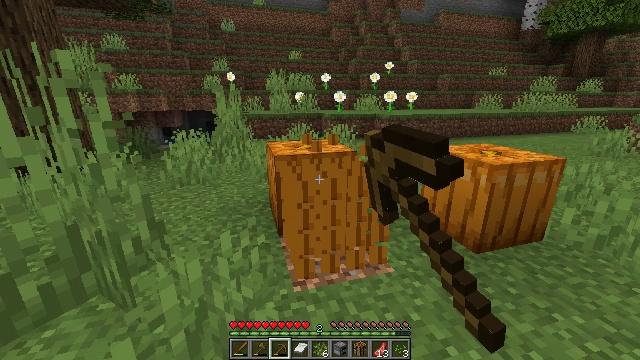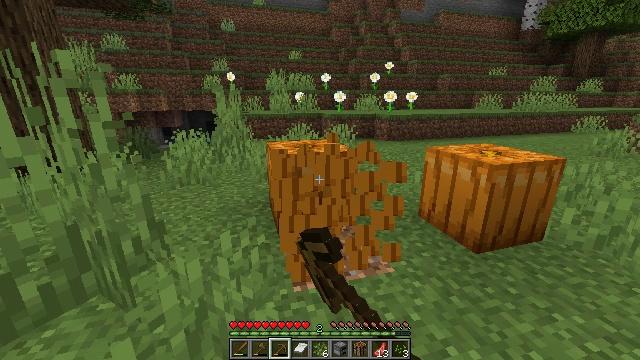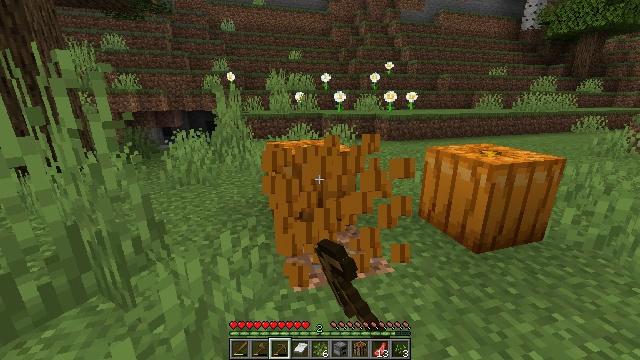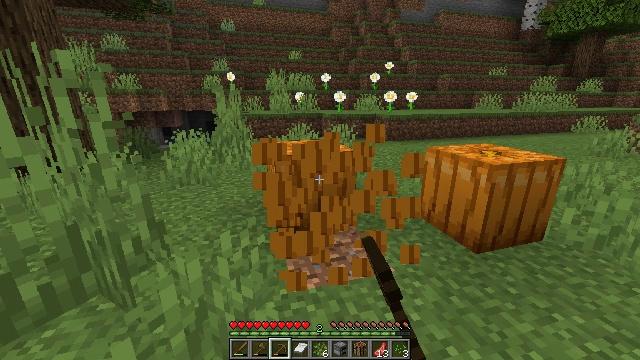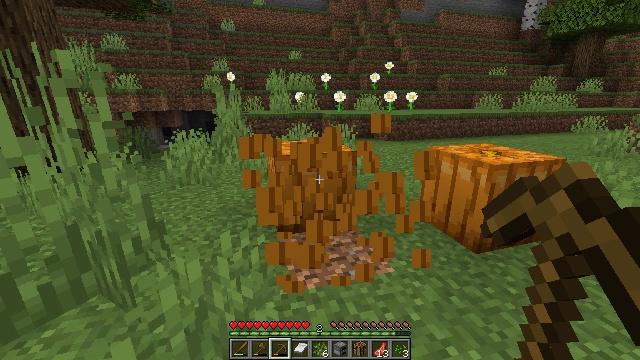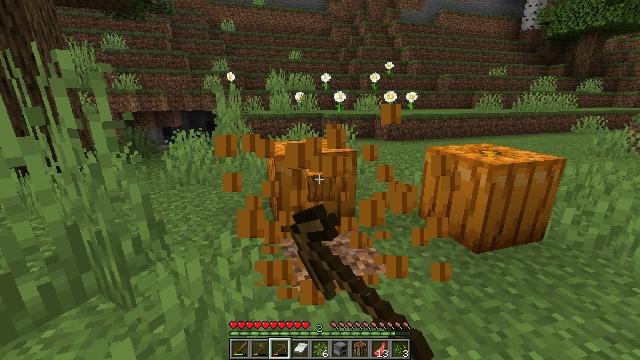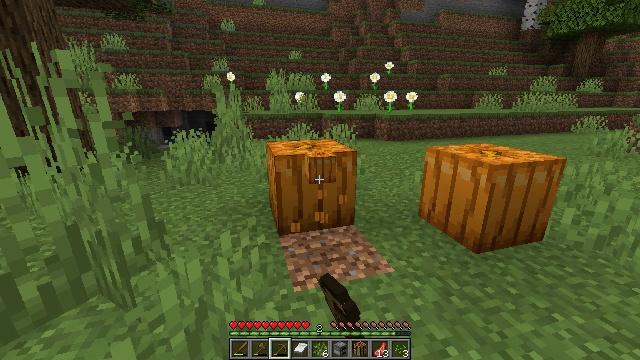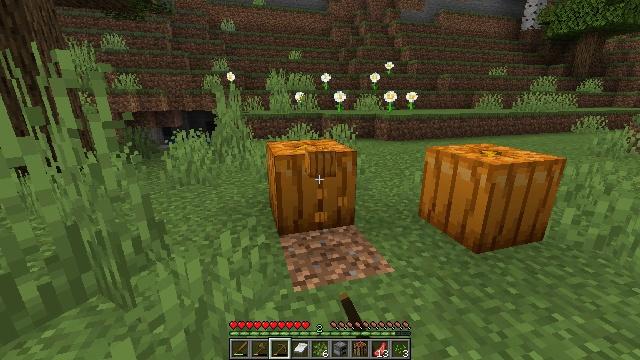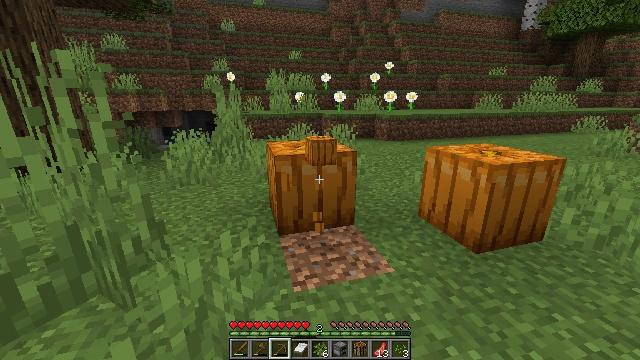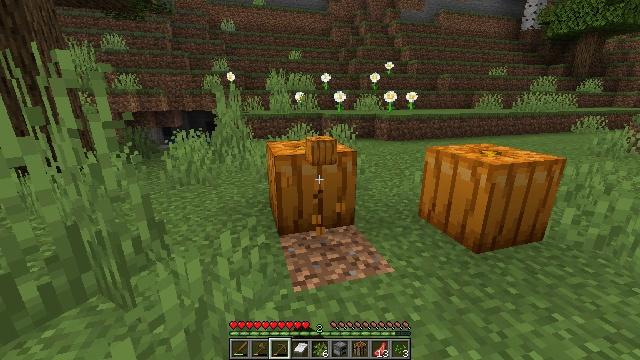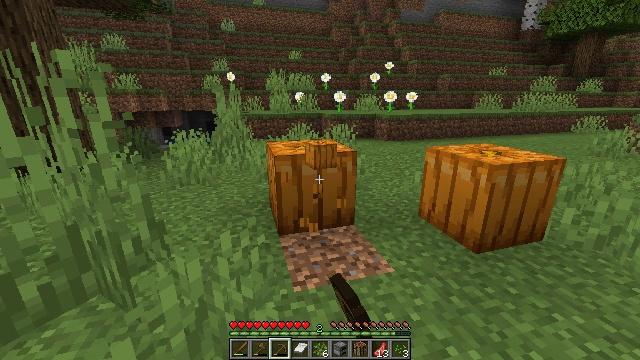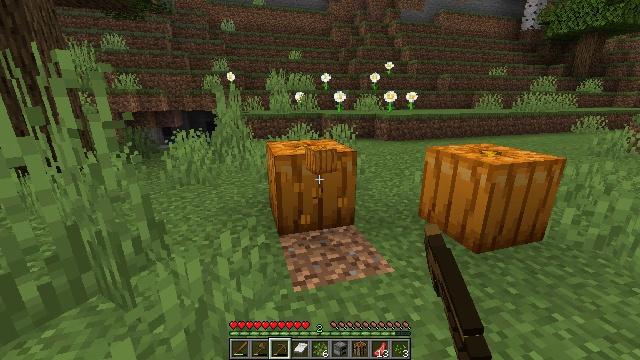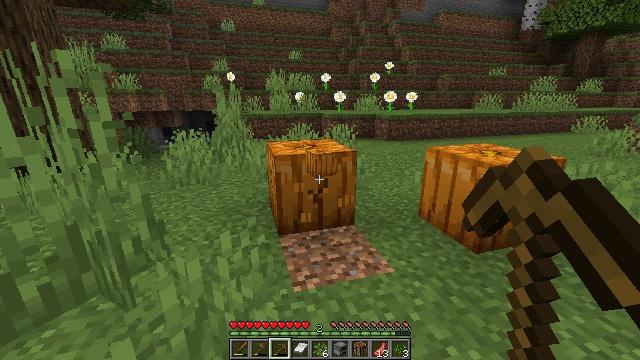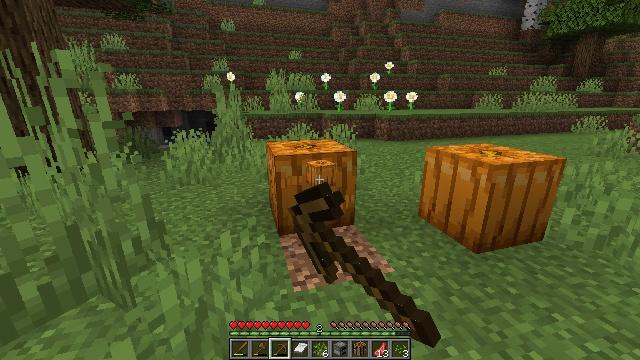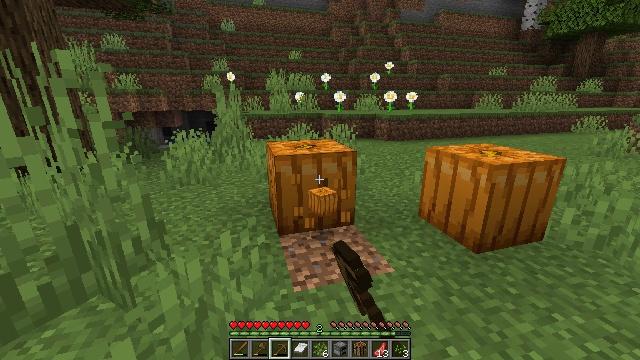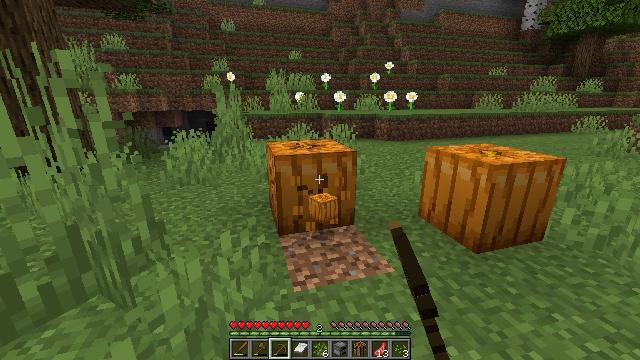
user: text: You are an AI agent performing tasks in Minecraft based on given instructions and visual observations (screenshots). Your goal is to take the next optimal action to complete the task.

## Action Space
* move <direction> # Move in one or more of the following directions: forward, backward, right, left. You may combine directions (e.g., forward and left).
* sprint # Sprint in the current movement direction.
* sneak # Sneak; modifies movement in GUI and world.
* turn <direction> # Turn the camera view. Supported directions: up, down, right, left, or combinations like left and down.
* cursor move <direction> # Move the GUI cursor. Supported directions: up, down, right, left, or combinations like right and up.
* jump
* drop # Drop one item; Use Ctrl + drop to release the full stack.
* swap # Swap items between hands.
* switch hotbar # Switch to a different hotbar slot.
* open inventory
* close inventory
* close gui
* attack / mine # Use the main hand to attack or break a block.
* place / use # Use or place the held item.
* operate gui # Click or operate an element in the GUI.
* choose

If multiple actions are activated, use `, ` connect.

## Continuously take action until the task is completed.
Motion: motion action
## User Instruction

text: Harvest a pumpkin from the field.
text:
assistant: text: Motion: attack / mine
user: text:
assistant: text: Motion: attack / mine
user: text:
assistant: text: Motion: attack / mine
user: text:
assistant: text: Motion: attack / mine
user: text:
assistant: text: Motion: attack / mine
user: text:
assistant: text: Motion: attack / mine
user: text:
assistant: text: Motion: attack / mine
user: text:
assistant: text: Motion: attack / mine
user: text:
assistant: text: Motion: attack / mine
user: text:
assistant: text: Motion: attack / mine
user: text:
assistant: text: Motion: attack / mine
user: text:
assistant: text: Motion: attack / mine
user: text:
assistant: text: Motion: attack / mine
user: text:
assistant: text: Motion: attack / mine
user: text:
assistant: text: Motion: attack / mine
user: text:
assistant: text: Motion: attack / mine
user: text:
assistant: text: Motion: attack / mine
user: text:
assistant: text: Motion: attack / mine
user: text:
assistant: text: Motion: attack / mine
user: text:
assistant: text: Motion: attack / mine
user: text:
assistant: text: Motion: attack / mine
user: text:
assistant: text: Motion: attack / mine
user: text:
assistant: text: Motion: attack / mine
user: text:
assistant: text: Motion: attack / mine
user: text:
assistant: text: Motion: attack / mine
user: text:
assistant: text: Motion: attack / mine
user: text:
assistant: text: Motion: attack / mine
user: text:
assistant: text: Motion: attack / mine
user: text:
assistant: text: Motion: attack / mine
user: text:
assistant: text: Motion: attack / mine